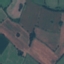
Land use / land cover class: Pasture